Field crop: maize
Growth stage: 2
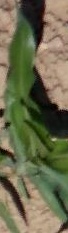
Species: maize